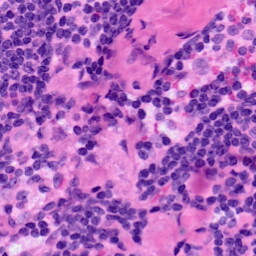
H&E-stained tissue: LymphNode